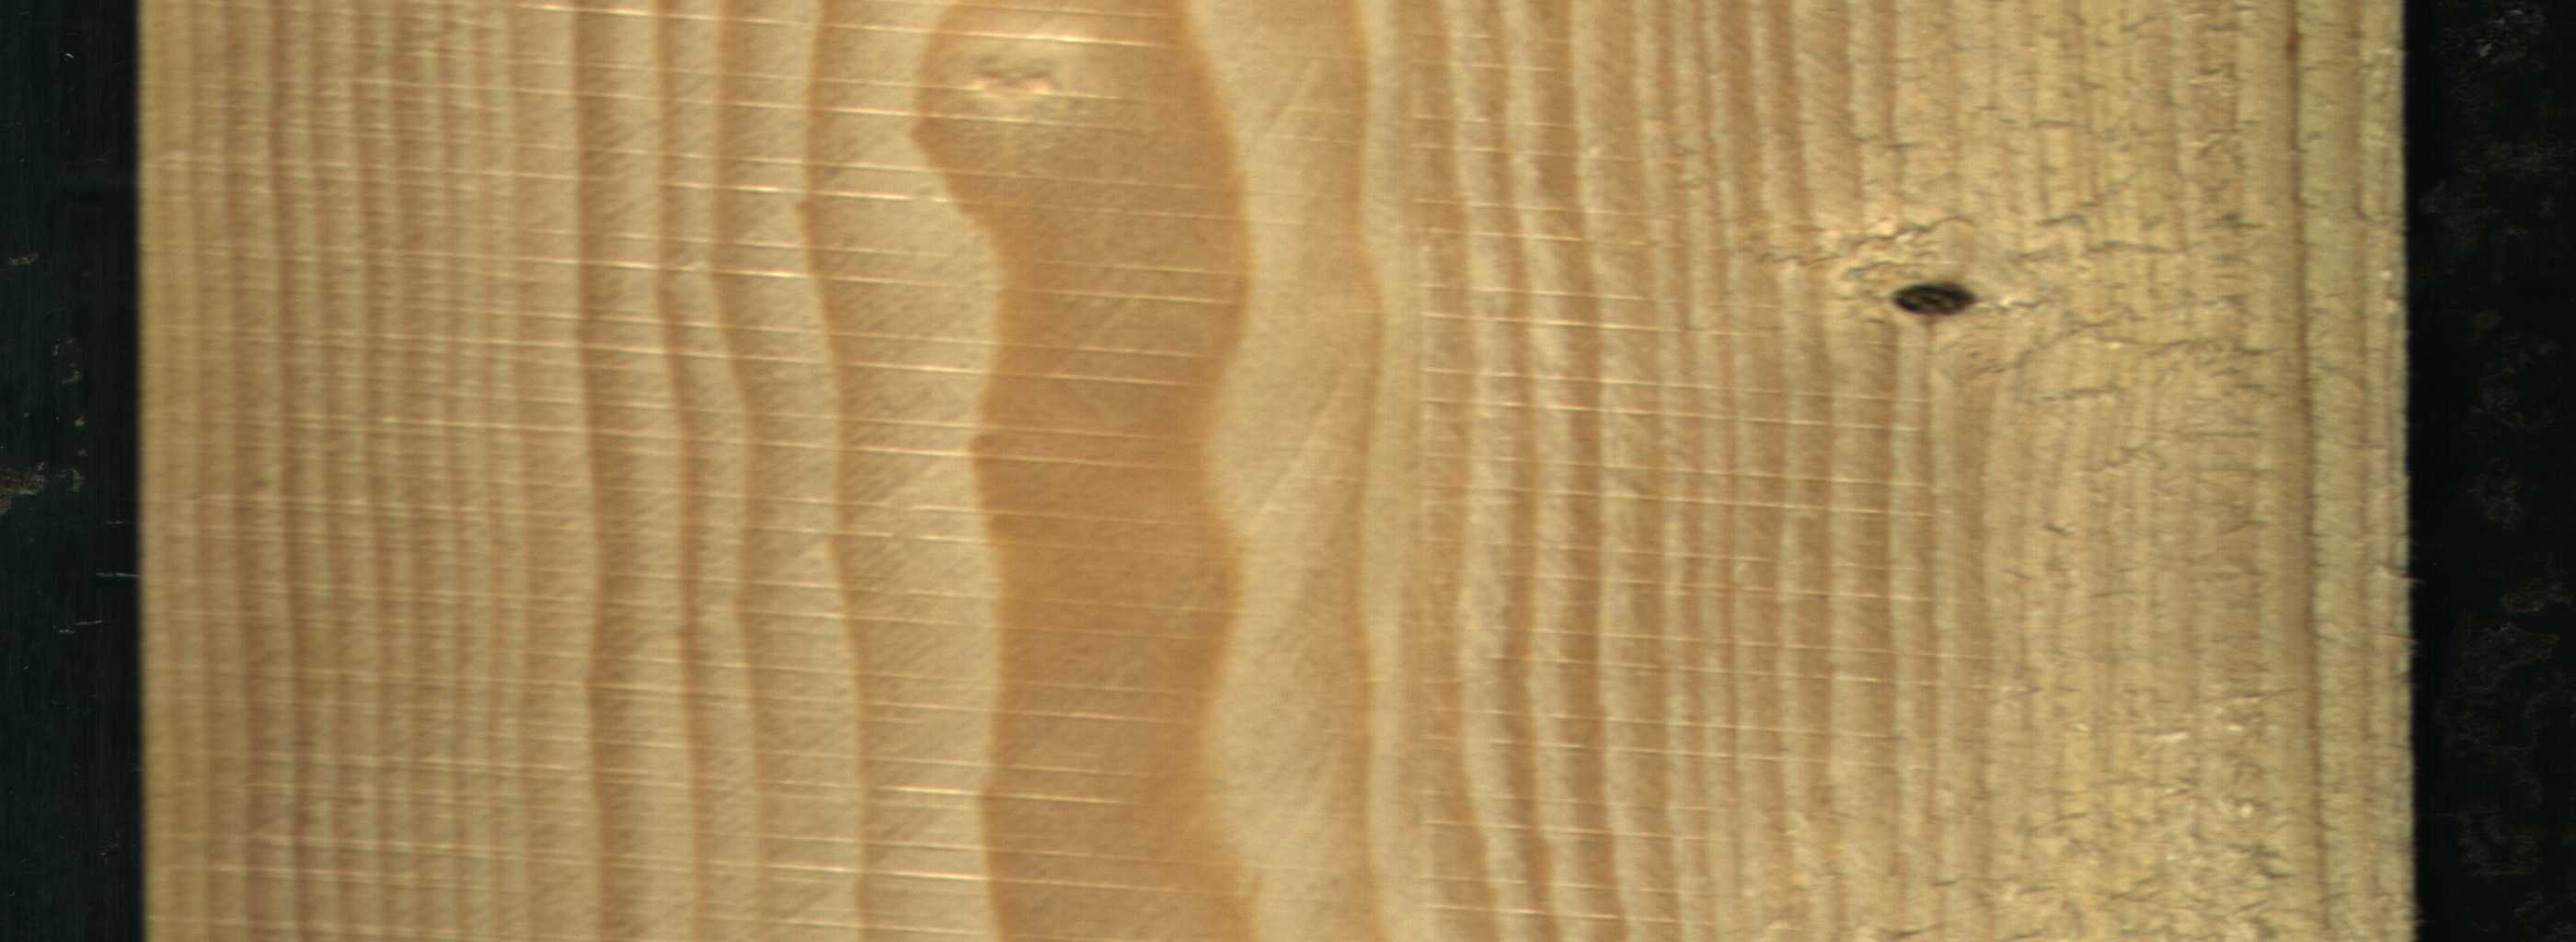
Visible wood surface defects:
Dead_Knot